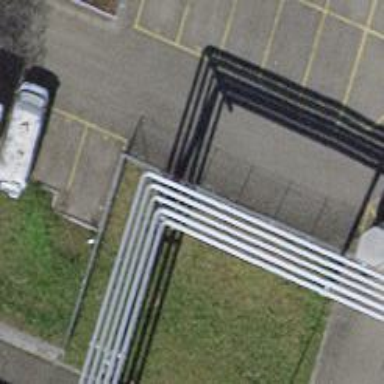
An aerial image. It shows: Pipeline structure is shown.